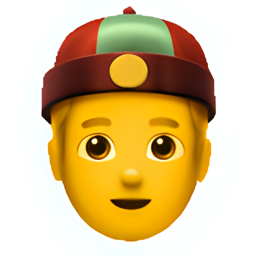
Name: man with gua pi mao
Emoji: 👲
Group: People & Body
Sub-group: person-role